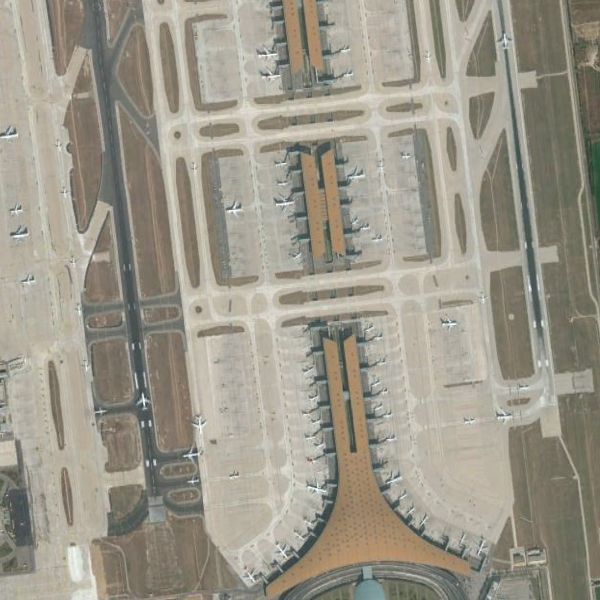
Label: Airport